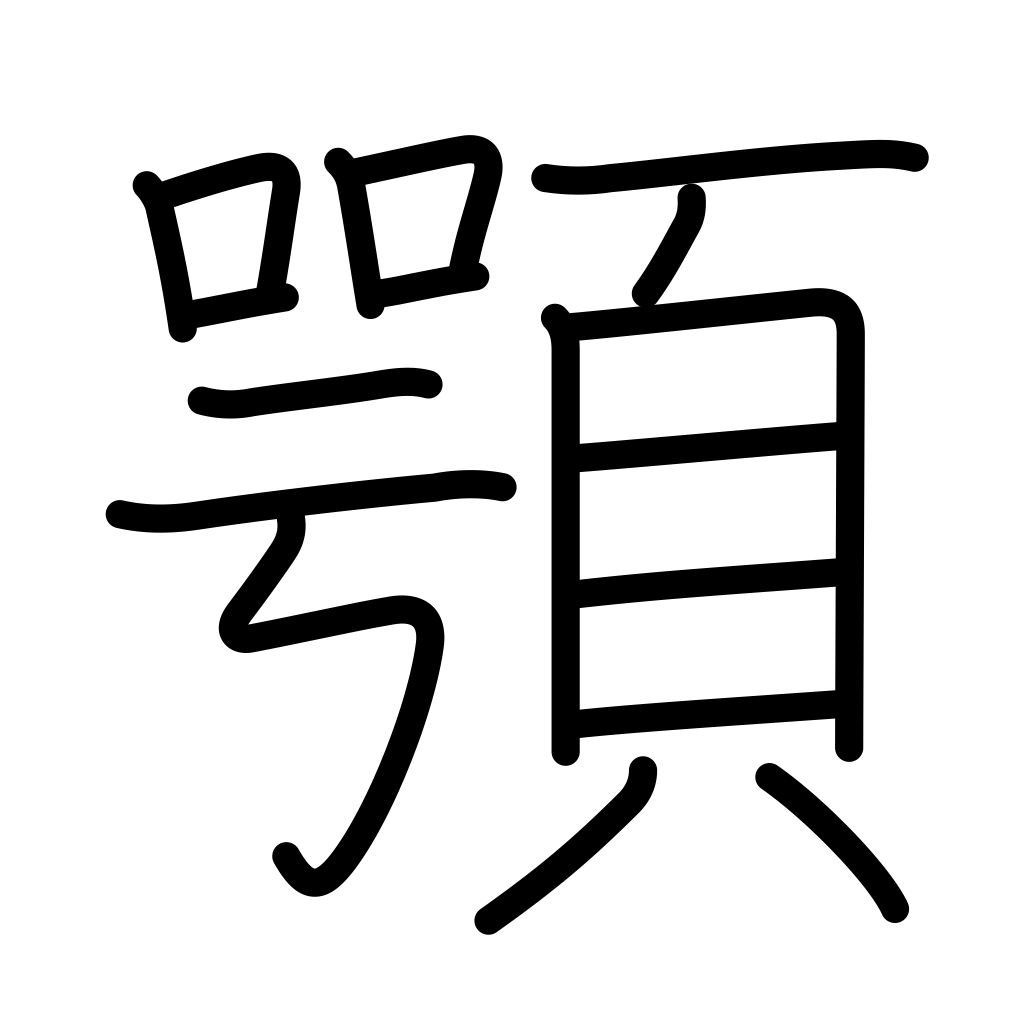
Meaning: jaw, chin, gill